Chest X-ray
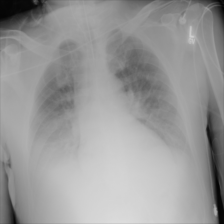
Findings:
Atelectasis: negative
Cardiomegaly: negative
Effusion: positive
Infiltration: negative
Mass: negative
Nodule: negative
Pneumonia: negative
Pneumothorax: negative
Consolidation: negative
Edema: negative
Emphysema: negative
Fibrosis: negative
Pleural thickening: negative
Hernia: negative